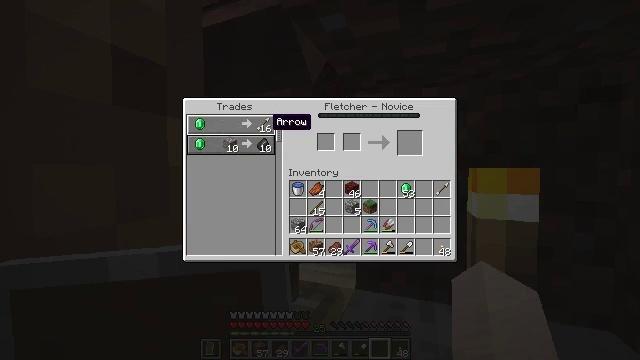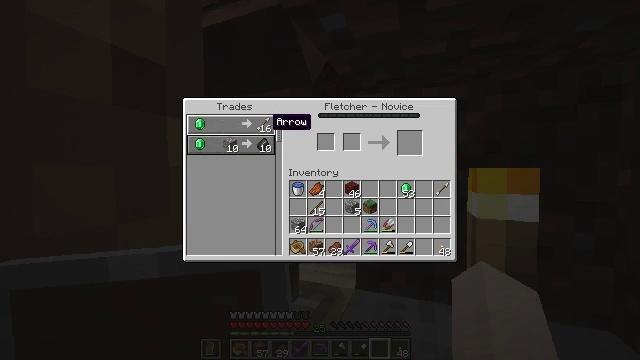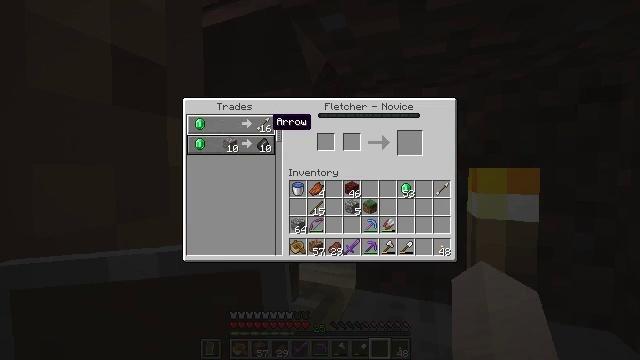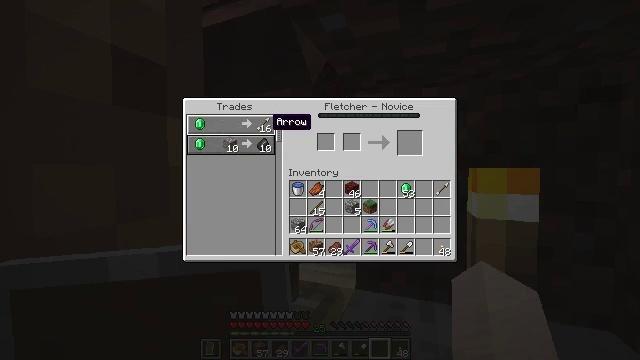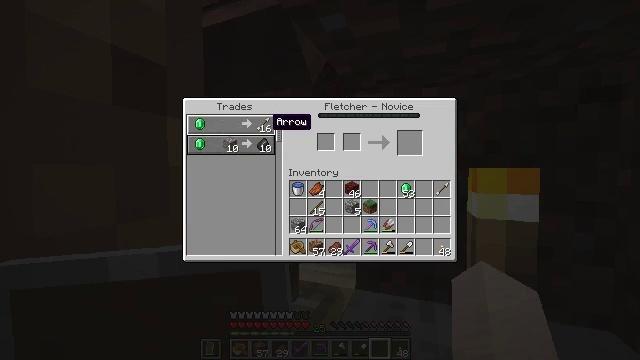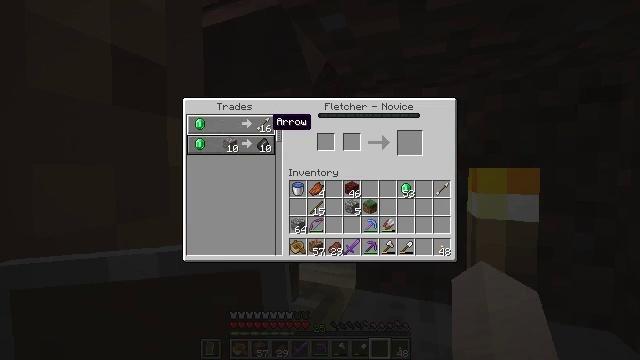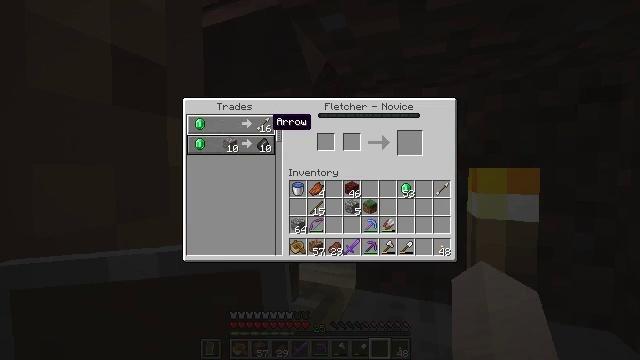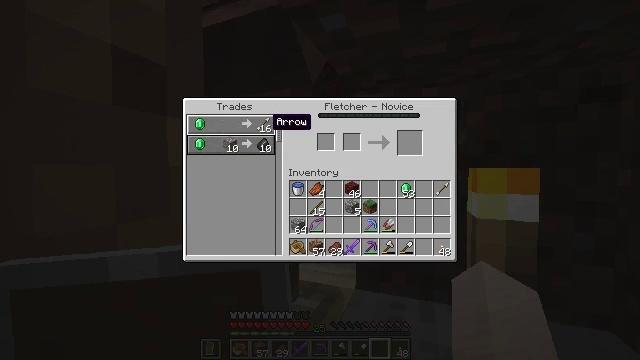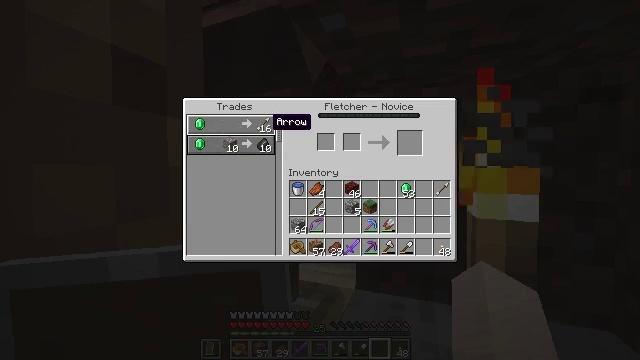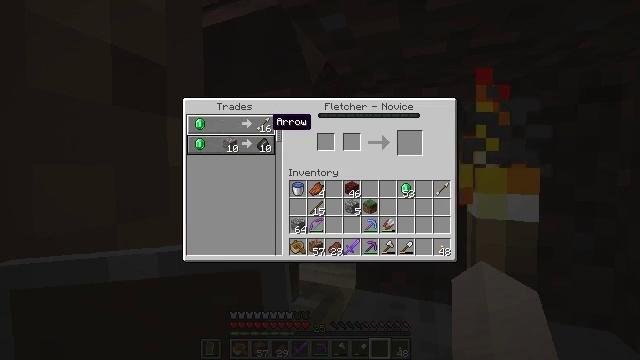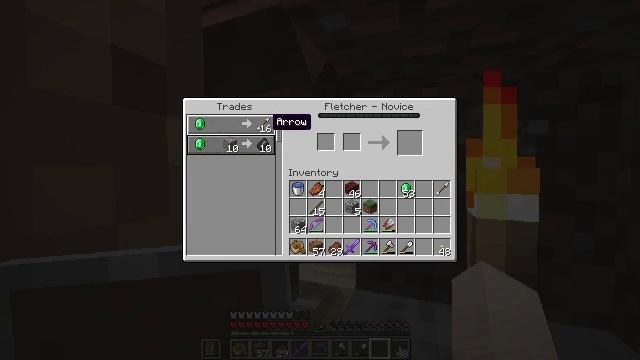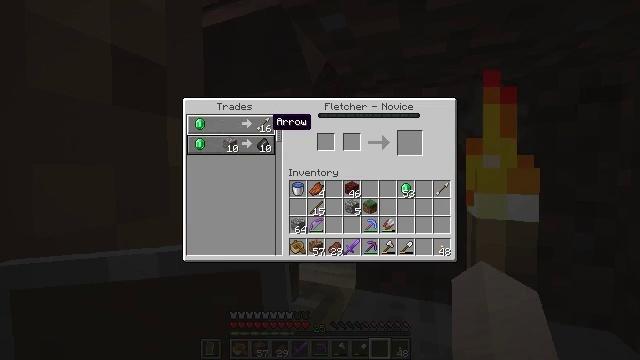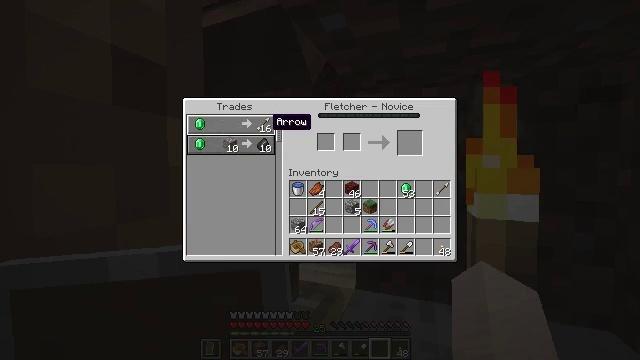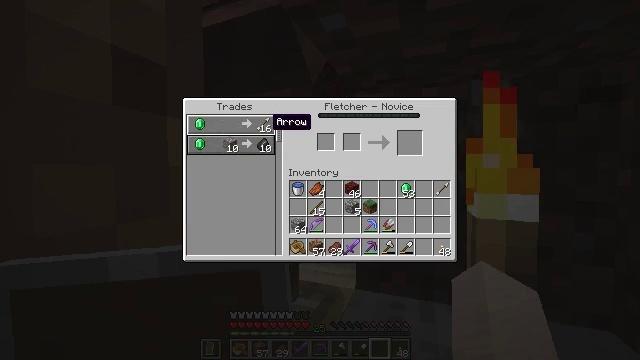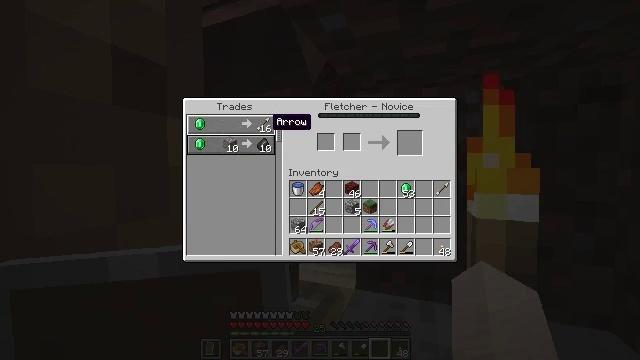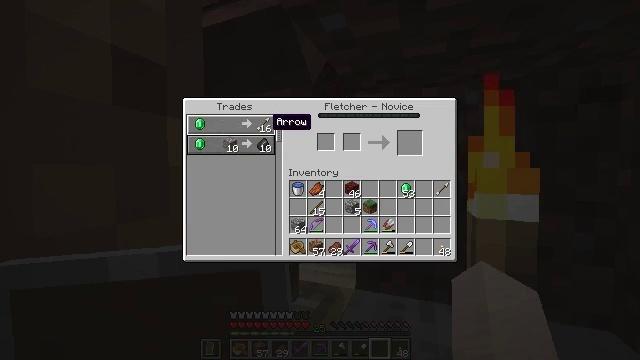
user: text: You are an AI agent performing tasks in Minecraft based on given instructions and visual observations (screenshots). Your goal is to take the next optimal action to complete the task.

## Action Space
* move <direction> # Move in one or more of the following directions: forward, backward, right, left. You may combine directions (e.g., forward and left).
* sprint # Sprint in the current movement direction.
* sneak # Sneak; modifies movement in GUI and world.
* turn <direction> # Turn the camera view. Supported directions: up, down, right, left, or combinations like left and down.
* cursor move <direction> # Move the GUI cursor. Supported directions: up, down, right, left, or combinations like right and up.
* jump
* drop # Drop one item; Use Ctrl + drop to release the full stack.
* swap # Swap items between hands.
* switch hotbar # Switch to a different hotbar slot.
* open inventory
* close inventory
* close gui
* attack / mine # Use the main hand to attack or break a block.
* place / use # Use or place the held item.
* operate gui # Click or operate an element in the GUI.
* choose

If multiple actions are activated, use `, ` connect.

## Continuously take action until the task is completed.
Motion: motion action
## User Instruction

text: Recycle the fletching table.
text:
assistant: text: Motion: no_op
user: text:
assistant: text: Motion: no_op
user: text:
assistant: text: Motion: no_op
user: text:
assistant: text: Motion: no_op
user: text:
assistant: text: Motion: no_op
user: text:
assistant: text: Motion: no_op
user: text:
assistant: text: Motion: no_op
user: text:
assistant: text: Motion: no_op
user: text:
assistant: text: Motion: no_op
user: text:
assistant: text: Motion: no_op
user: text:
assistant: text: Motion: no_op
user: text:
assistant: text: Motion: no_op
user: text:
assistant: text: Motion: no_op
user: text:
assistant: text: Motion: no_op
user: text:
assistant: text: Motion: no_op
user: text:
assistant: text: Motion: no_op
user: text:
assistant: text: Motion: no_op
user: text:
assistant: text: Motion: no_op
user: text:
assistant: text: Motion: no_op
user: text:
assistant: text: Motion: no_op
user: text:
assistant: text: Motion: no_op
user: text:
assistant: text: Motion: no_op
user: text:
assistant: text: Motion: no_op
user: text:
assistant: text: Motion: no_op
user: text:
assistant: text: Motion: no_op
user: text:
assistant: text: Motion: no_op
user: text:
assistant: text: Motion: no_op
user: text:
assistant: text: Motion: no_op
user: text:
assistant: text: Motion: no_op
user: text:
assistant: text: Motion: no_op